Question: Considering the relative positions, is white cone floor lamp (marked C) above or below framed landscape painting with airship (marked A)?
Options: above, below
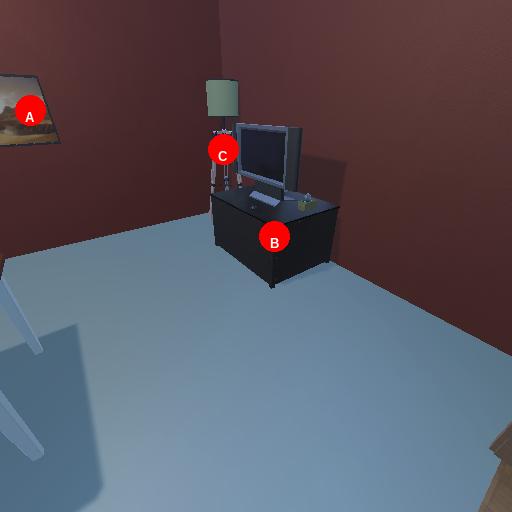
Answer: above